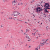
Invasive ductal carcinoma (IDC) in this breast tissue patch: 0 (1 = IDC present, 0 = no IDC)